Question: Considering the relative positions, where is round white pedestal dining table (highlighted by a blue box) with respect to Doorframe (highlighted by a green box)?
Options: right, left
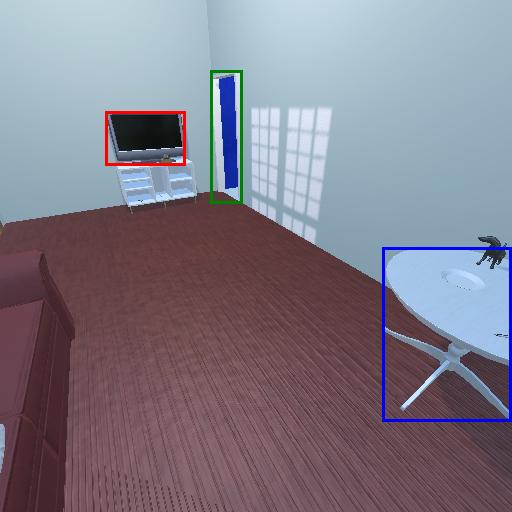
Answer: right